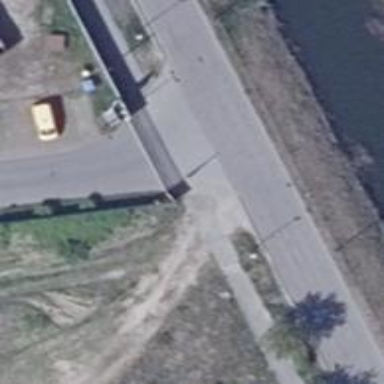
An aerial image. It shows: Sidewalk.